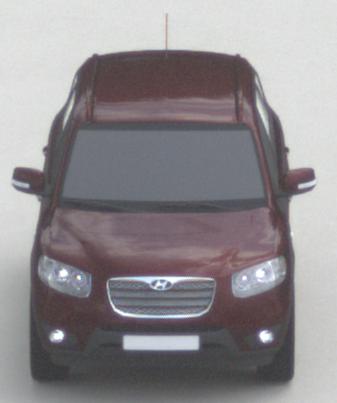
Make: Hyundai
Model: Santa Fe 2.4
Detailed model: Santa Fe (CM)
Model produced from: 2010/01
Model produced until: 2012/09
Doors: 5
Color: red
Road condition: dry road
Daytime: morning or afternoon
Contrast: low contrast